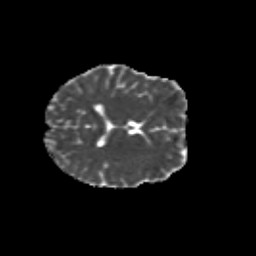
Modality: MD
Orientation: axial
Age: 13
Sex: female
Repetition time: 9.4 s
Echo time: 0.089 s